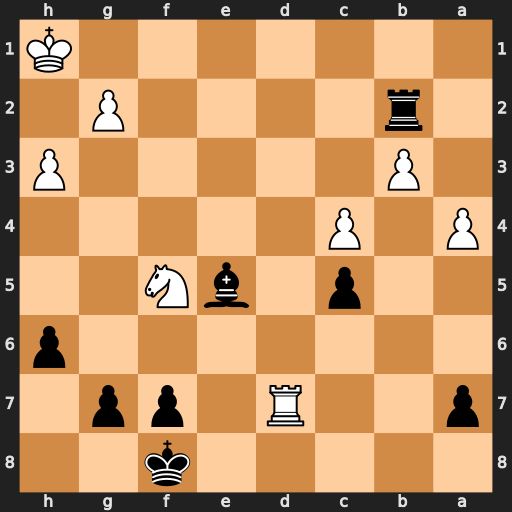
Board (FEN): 5k2/p2R1pp1/7p/2p1bN2/P1P5/1P5P/1r4P1/7K
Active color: b
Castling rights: -
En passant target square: -
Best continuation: Rb1+ Rd1 Rxd1#